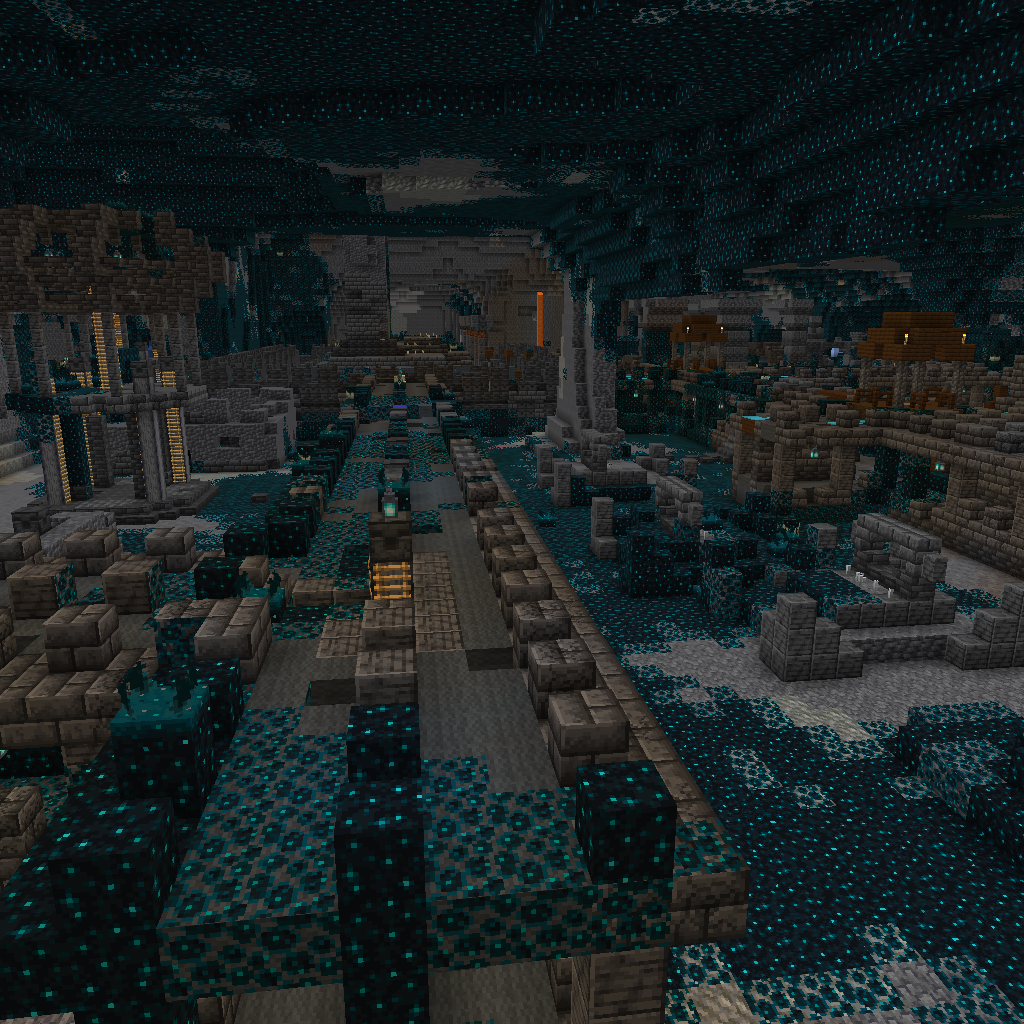
ancient city with castle walls and tower